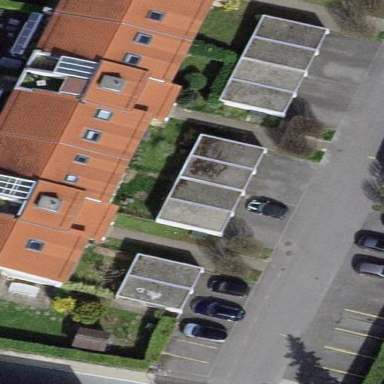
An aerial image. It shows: Garage building.